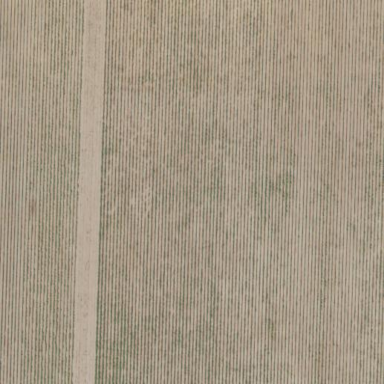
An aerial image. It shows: Vineyard with grape crops.